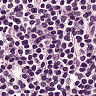
Metastatic tissue present: no